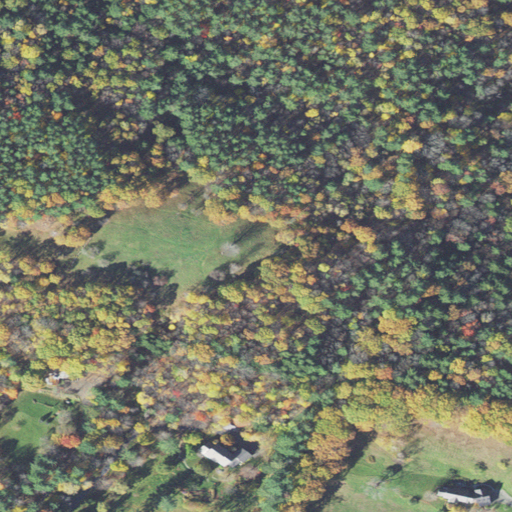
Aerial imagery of mountain in New Hampshire named Balch Hill containing evergreen forest, deciduous forest, mixed forest, pasture, and low intensity development